Interaction volume radius: 10 \u00c5
Interaction volume height: 20 \u00c5
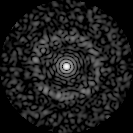
Disorder parameter: 0.8465